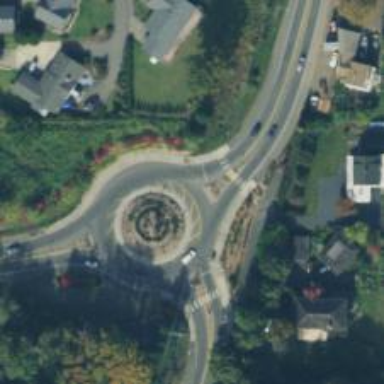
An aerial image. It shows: Secondary road with asphalt surface leading to roundabout junction.